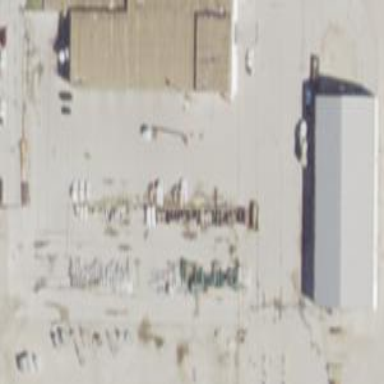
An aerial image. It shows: Industrial depot area.